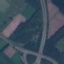
Label: Highway